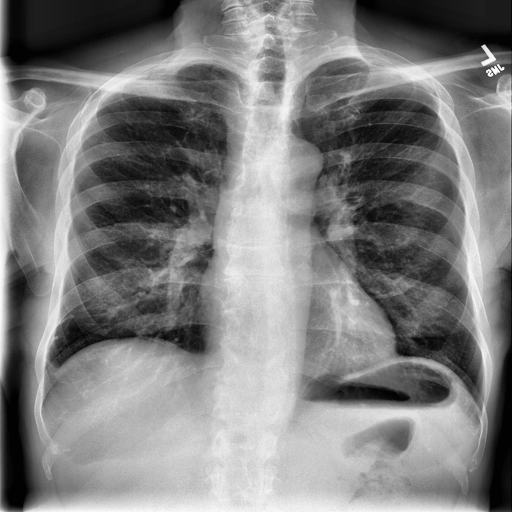
Finding: NORMAL